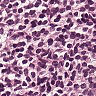
Metastatic tissue present: no